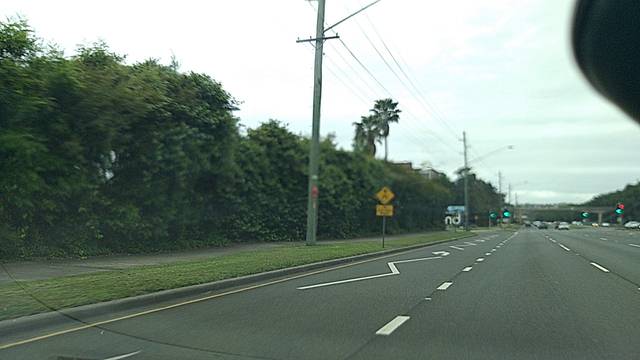
Region: Australia
Coordinates: -34.454, 150.874